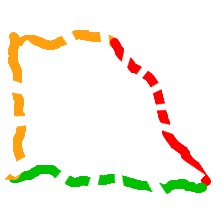
Shape: trapezoid